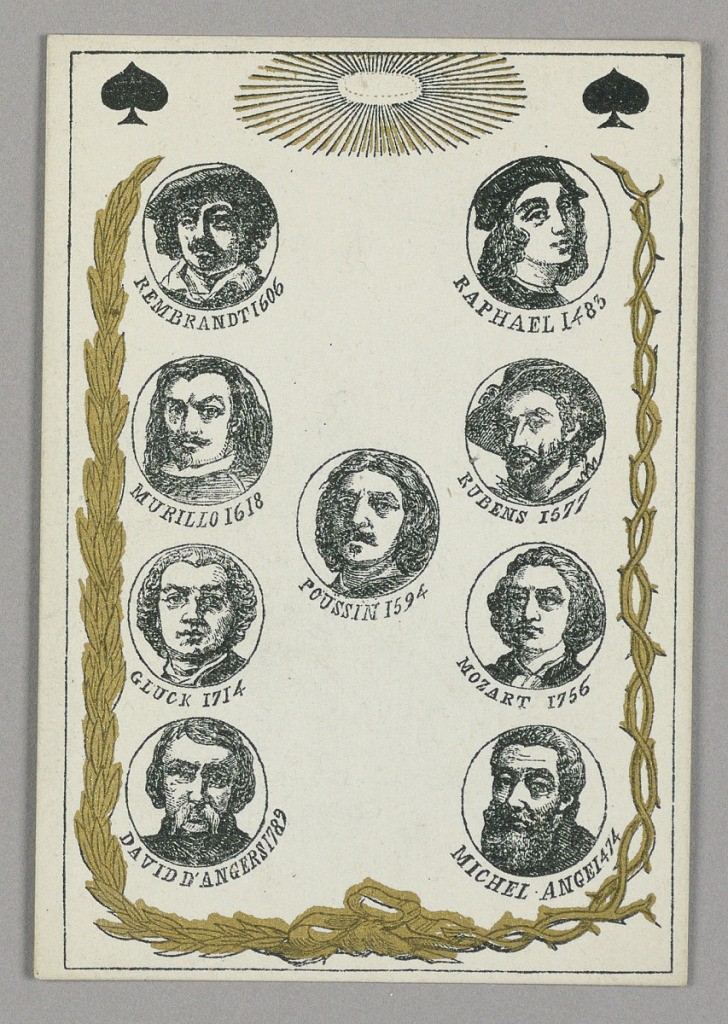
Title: Great Artists, Playing Card from Set of "Cartes héroïques" or "Des grands hommes"
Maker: Eugène Moreau, French, active 19th c.
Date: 1871
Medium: Stencil-colored lithograph on paper
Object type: Playing card
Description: Playing card from a set of "Cartes héroïques" or "Des grands hommes"